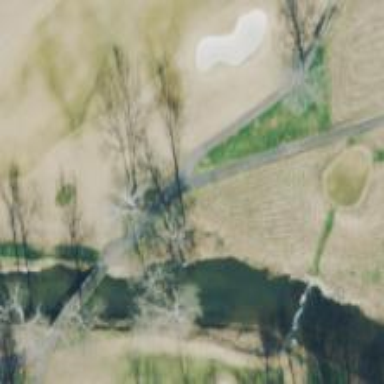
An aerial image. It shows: Golf cartpath that is also road path.